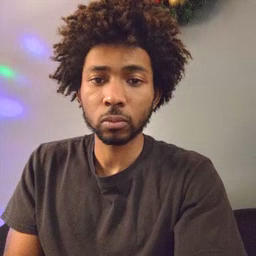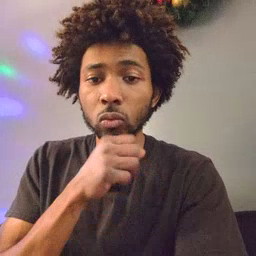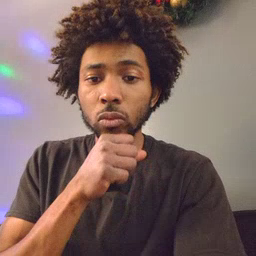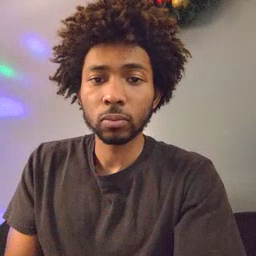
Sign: orange